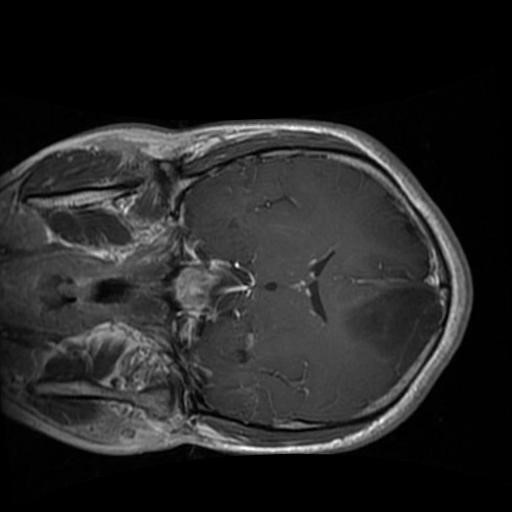
Label: brain_glioma